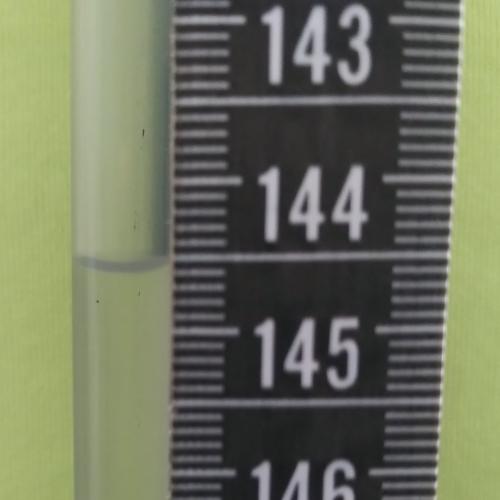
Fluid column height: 144.5 cm